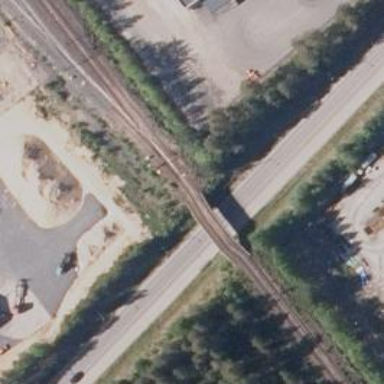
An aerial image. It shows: Bridge with railway tracks. The electrified line has continuous contact line.